八年级 · 组合几何学
如图, 三个边长均为 2 的正方形重叠在一起, $O_{1} 、 O_{2}$ 是其中两个正方形的中心，则阴影部分的面积是 \$ \qquad \$ .

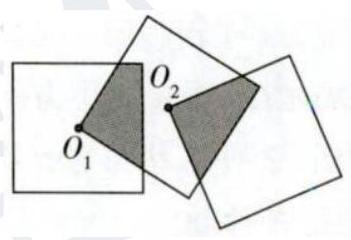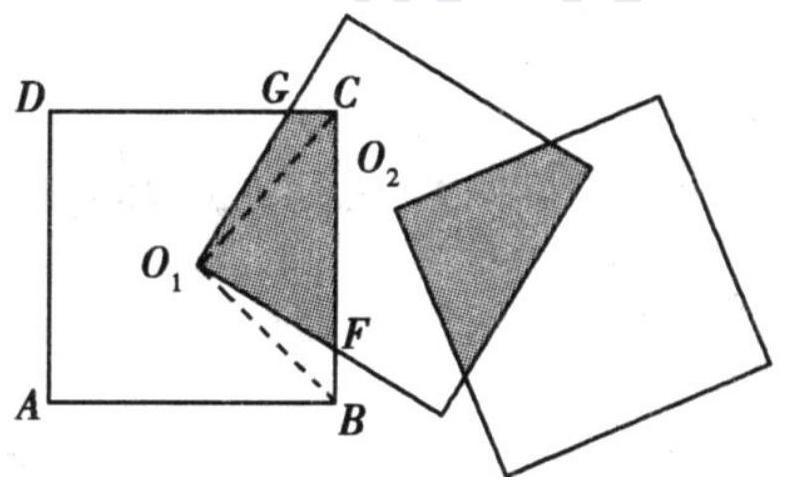
答案: 2
解析: 如图, 连结 $O_{1} B 、 O_{1} C$

. $\because \angle B O_{1} F+\angle F O_{1} C=90^{\circ}, \angle F O_{1} C+\angle C O_{1} G=90^{\circ}$,

$\therefore \angle B O_{1} F=\angle C O_{1} G$,

$\because$ 四边形 $A B C D$ 是正方形, $\therefore \angle O_{1} B F=\angle O_{1} C G=45^{\circ}$.

在 $\triangle O_{1} B F$ 和 $\triangle O_{1} C G$ 中, $\left\{\begin{array}{l}\angle F O_{1} B=\angle C O_{1} G, \\ B O_{1}=C O_{1}, \\ \angle F B O_{1}=\angle G C O_{1}\end{array}\right.$,

$\therefore \triangle O_{1} B F \cong \triangle O_{1} C G(A S A)$,

$\therefore$ 前两个正方形重叠部分的面积是 $-\frac{1}{4} S_{\text {正方形 }}$,

同理, 后两个正方形重叠部分的面积也是 $\frac{1}{4} S_{\text {正方形 }}, \therefore S_{\text {阴影部分 }}=\frac{1}{2} S_{\text {正方形 }}=2$.